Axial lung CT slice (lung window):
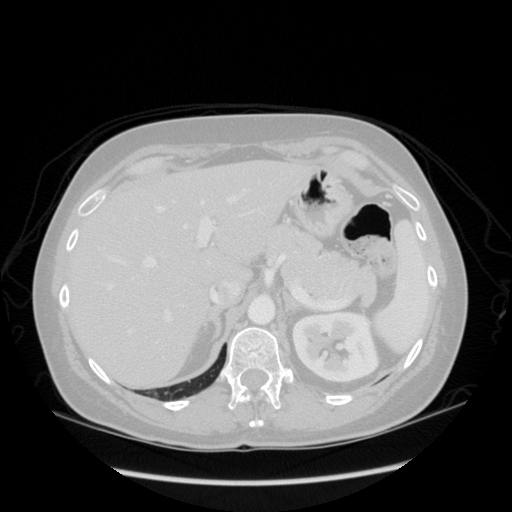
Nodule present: no